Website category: university
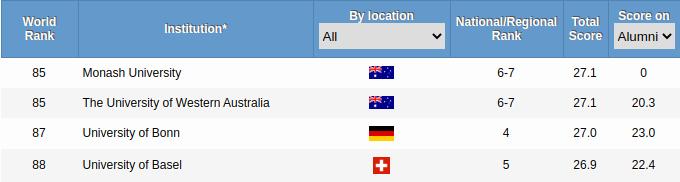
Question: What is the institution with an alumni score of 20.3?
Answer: The University of Western Australia

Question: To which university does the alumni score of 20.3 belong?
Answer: The University of Western Australia

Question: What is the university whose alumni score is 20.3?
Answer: The University of Western Australia

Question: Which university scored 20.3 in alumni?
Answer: The University of Western Australia

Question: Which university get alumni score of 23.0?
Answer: University of Bonn

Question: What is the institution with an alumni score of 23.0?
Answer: University of Bonn

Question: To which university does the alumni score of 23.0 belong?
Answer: University of Bonn

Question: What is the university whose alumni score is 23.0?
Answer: University of Bonn

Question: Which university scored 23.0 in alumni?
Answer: University of Bonn

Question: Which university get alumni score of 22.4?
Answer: University of Basel

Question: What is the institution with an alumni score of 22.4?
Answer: University of Basel

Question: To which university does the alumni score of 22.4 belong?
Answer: University of Basel

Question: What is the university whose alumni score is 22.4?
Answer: University of Basel

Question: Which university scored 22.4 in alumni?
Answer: University of Basel